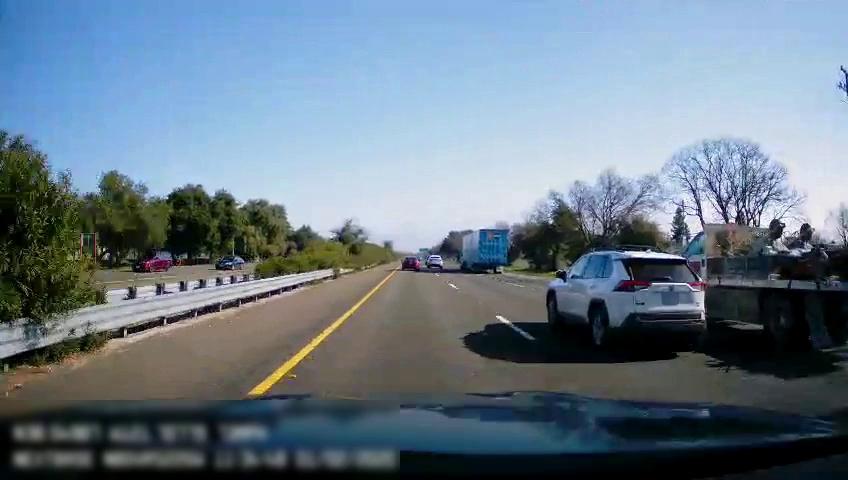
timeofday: Day
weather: Sunny
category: Drivable Space
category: Vehicles | SUV
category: Drivable Space
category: Vehicles | Truck
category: Vehicles | Truck
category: Vehicles | Car
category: Vehicles | SUV
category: Vehicles | Truck
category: Vehicles | Car
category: Lanes | Current Lane
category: Lanes | Current Lane
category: Lanes | Alternate Lane